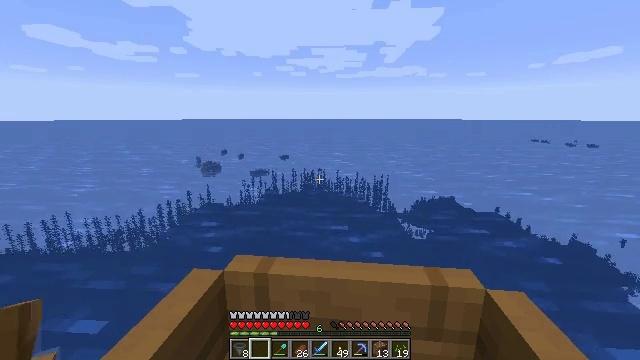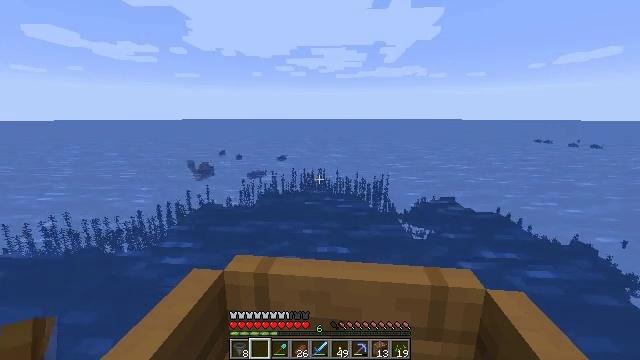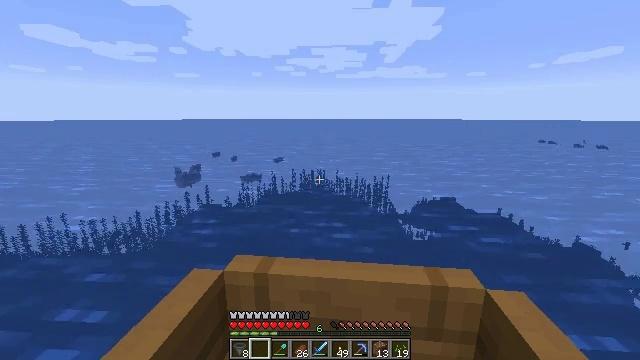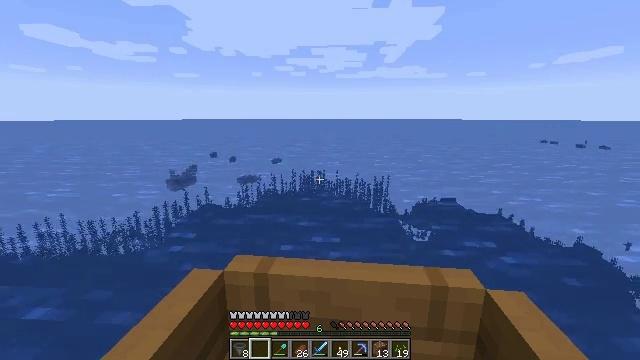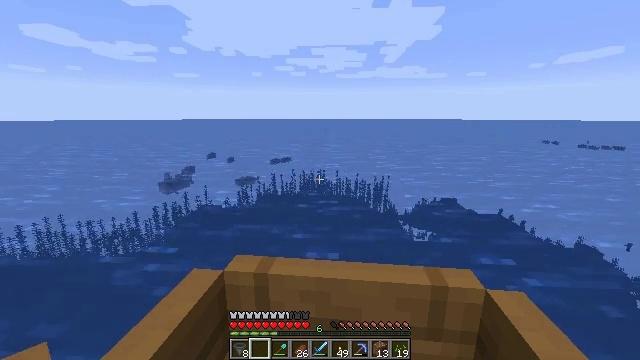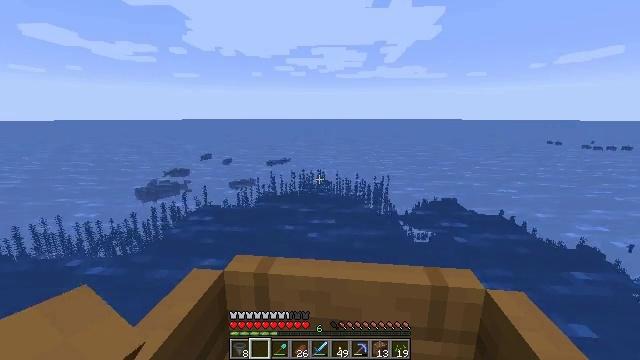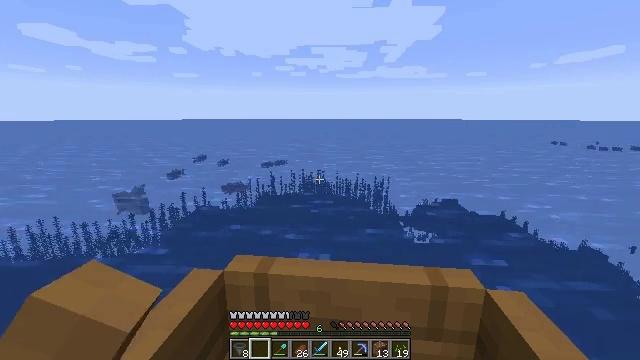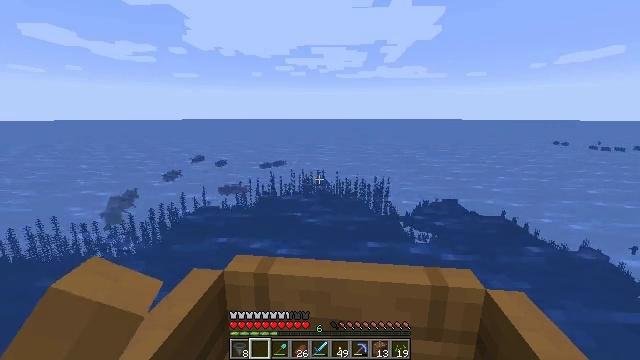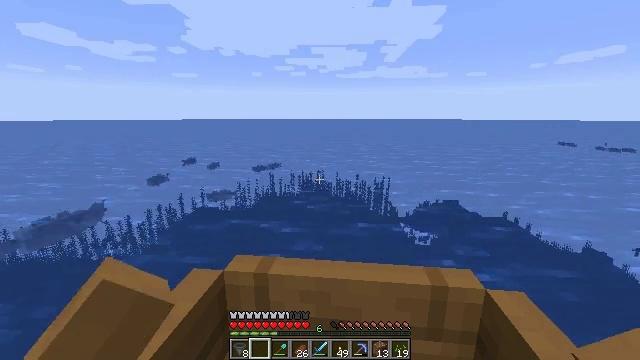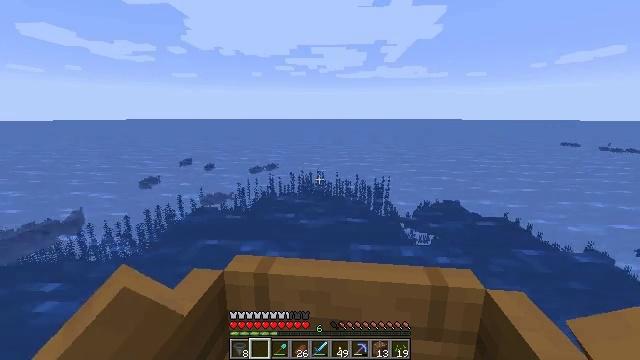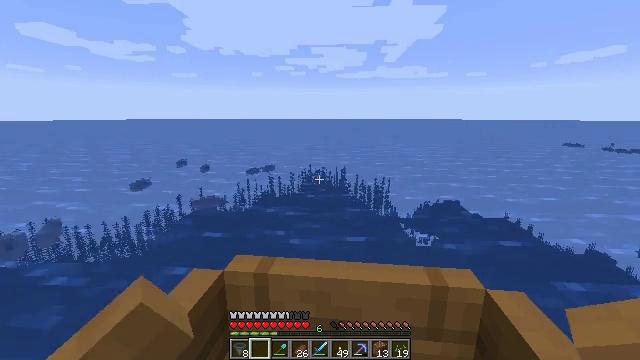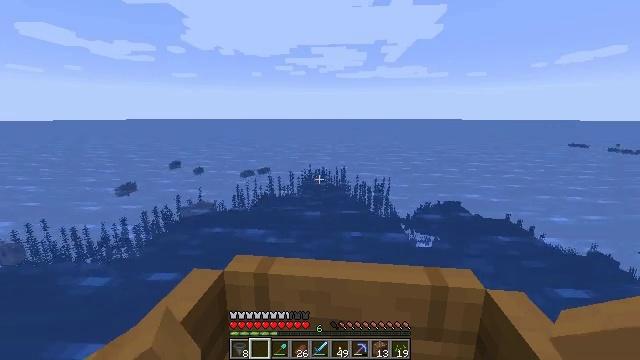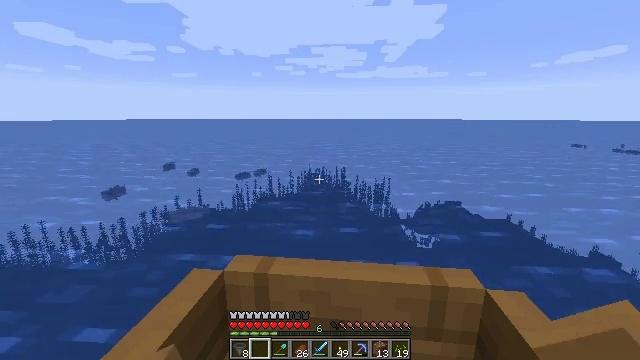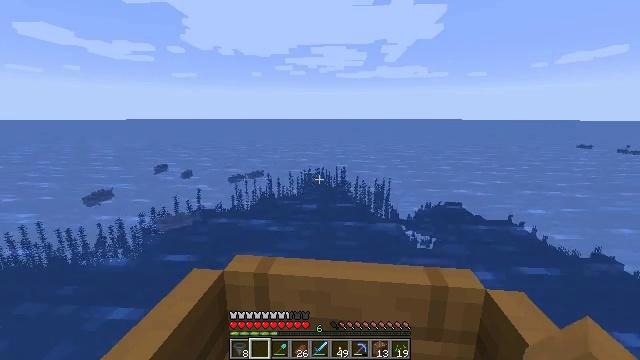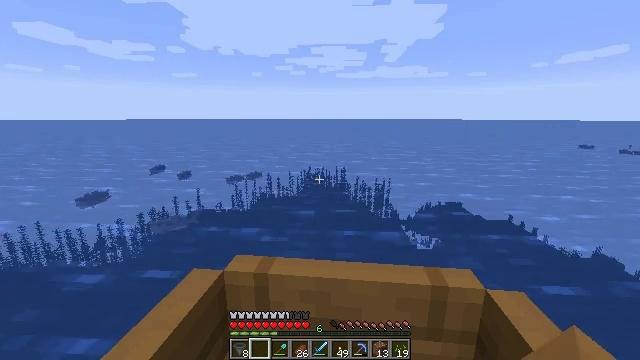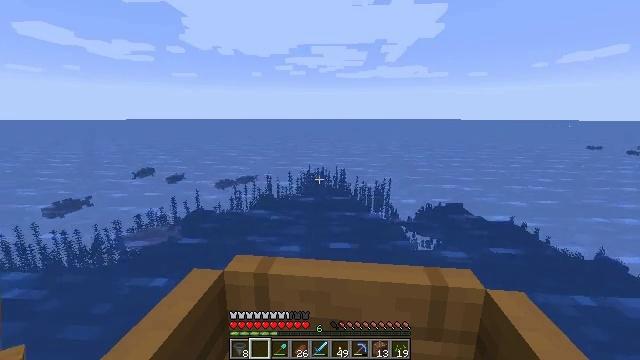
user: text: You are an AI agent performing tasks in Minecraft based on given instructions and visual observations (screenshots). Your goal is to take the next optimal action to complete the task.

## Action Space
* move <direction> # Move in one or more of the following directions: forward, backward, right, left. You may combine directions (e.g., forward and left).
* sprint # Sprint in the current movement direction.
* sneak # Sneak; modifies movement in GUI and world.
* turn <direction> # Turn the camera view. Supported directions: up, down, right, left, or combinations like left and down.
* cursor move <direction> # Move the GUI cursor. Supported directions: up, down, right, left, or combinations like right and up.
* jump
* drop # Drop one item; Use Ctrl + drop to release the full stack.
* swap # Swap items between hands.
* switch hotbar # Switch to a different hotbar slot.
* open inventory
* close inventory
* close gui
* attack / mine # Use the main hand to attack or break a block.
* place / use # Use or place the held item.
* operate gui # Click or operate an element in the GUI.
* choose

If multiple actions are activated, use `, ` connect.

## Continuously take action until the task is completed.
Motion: motion action
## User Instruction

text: Gather cactus by attacking it.
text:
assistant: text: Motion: move forward
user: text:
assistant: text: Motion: move forward
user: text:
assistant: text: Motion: move forward
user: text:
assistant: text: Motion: move forward
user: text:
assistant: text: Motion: move forward
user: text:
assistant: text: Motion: move forward
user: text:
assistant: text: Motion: move forward
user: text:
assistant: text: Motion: move forward
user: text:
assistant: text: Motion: move forward
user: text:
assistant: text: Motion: move forward
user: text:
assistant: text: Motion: move forward
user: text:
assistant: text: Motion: move forward
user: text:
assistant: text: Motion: move forward
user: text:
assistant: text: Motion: move forward
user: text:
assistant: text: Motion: move forward
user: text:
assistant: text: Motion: move forward
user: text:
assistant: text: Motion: move forward
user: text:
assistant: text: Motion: move forward
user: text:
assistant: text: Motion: move forward
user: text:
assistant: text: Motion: move forward
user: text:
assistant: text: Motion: move forward
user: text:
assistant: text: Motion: move forward
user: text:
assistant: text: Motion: move forward
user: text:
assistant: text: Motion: move forward
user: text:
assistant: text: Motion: move forward
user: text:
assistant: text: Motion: move forward
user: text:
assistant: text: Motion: move forward
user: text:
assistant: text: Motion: move forward
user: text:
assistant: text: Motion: move forward
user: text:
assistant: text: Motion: move forward